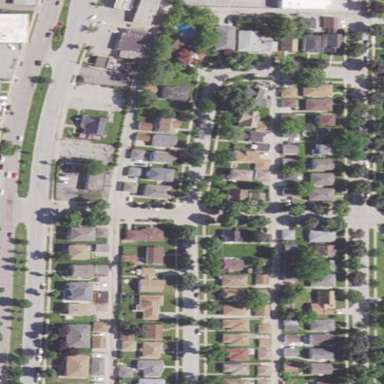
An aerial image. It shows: Sidewalk.